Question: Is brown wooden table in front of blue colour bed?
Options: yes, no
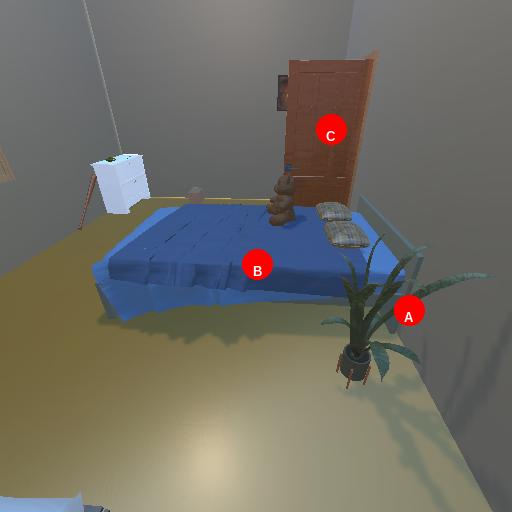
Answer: yes